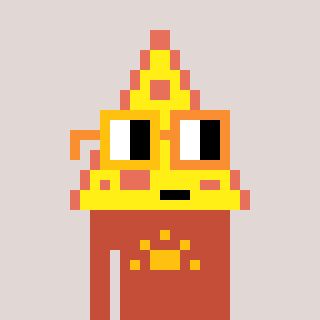
a pixel art character with square yellow and orange glasses, a pizza-shaped head and a rust-colored body on a warm background